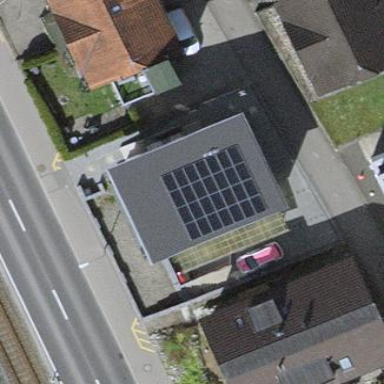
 consisting of solar photovoltaic panels."